Question: I draw a view . The view's frame = (0,0,44,44) and the view's background color is black.
I want add a mask to make the view looks like this : the mask is a small circle in the middle of the view . but I get a converse result , only the middle of the view is not masked. the wrong result like this
my code is :
'''
aView = [[UIView alloc] initWithFrame:CGRectMake(0, 0, 44, 44)];
[aView.layer setBackgroundColor:[[UIColor blackColor] CGColor]];
CAShapeLayer *mask = [[CAShapeLayer alloc] init];
mask.frame = aView.bounds;
CGMutablePathRef p2 = CGPathCreateMutable();
CGPathAddEllipseInRect(p2, NULL, CGRectInset(mask.bounds, 10, 10));
mask.path = p2;
aView.layer.mask = mask;
CGPathRelease(p2);
[self addSubview:aView];
'''
what is wrong with the code ? thanks.
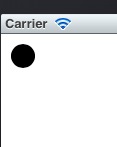
Answer: First, add a rectangle to the masking path.
Second, set the 'fillRule' property of shape layer to 'kCAFillRuleEvenOdd', so that the center part is left hollowed.
'''
aView = [[UIView alloc] initWithFrame:CGRectMake(0, 0, 44, 44)];
[aView.layer setBackgroundColor:[[UIColor blackColor] CGColor]];
CAShapeLayer *mask = [[CAShapeLayer alloc] init];
mask.fillRule = kCAFillRuleEvenOdd;
mask.frame = aView.bounds;
CGMutablePathRef p2 = CGPathCreateMutable();
CGPathAddRect(p2, &CGAffineTransformIdentity, mask.bounds);
CGPathCloseSubpath(p2);
CGPathAddEllipseInRect(p2, NULL, CGRectInset(mask.bounds, 10, 10));
mask.path = p2;
aView.layer.mask = mask;
CGPathRelease(p2);
'''